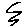
Label: zigzag